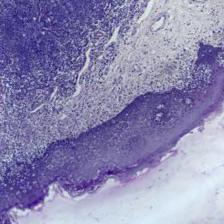
Diagnosis: Normal